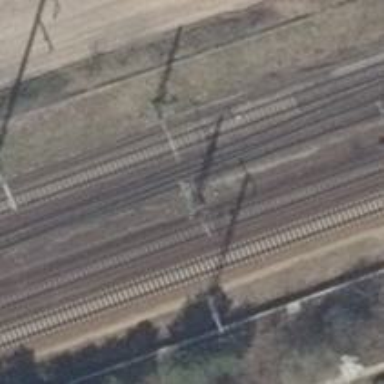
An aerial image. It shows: Railway with electrified contact lines.